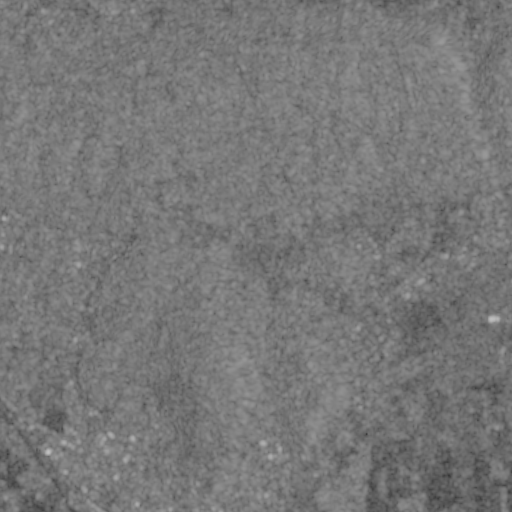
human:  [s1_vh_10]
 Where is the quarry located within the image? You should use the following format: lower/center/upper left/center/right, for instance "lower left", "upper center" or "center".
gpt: The quarry is located in the upper left of the image.
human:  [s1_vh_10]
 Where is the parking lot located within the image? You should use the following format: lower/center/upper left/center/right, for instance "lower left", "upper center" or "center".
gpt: There is no parking lot in the image.

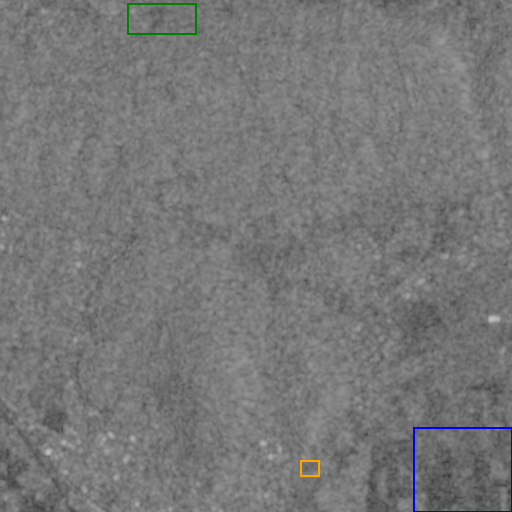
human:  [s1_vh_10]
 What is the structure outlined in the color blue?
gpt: The structure outlined in blue is a crop field.
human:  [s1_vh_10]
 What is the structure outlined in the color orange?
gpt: The structure outlined in orange is a park.
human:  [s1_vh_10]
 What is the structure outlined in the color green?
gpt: The structure outlined in green is a quarry.
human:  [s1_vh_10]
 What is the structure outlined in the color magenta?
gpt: There is no magenta outline.